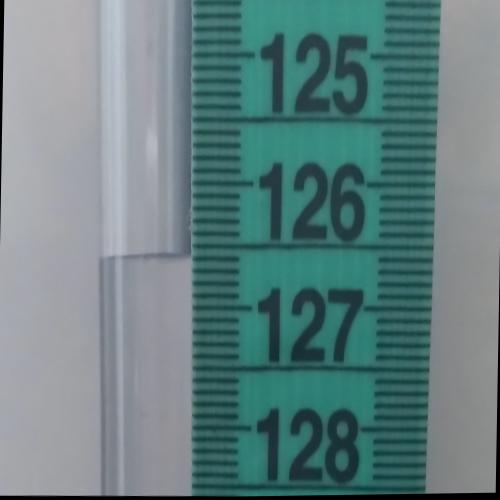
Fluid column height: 126.6 cm